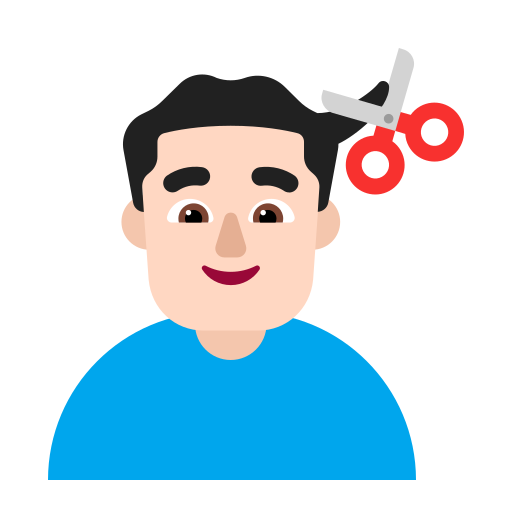
man getting haircut flat light